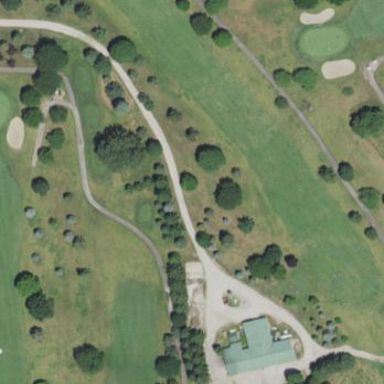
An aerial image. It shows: Golf fairway in the image.